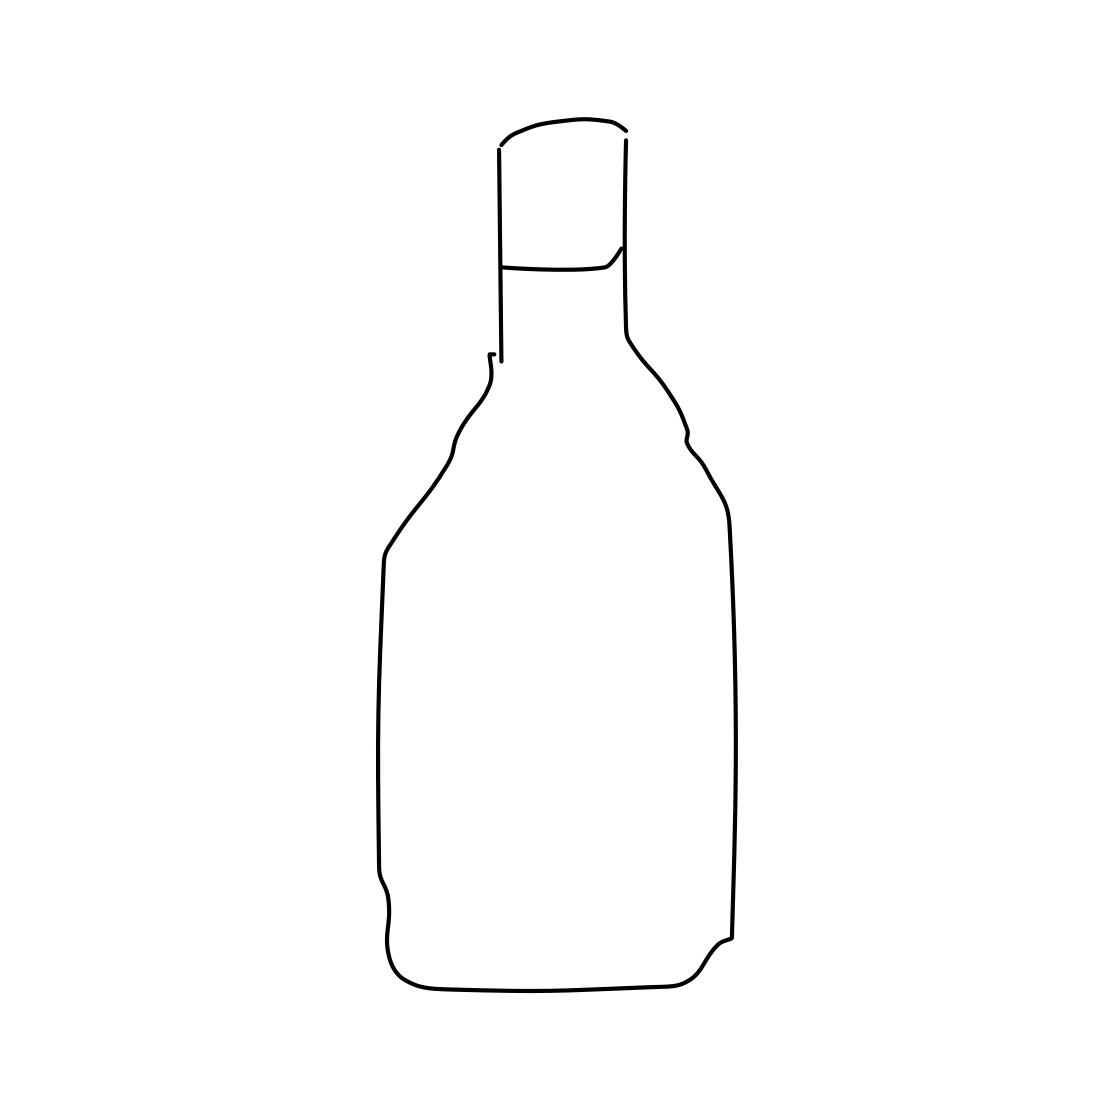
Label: wine-bottle